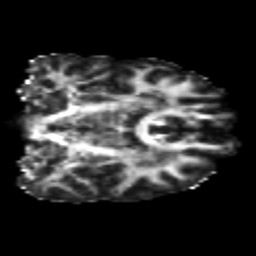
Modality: FA
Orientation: coronal
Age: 21
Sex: female
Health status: healthy
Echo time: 0.074 s